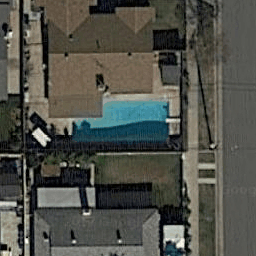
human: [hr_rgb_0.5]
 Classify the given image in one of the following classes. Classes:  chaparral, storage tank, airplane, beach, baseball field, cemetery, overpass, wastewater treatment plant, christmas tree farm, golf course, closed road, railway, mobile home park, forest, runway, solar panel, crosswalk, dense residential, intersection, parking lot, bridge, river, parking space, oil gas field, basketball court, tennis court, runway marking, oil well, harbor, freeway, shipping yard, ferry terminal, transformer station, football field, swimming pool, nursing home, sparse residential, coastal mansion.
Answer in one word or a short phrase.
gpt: swimming pool